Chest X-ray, PA view. Patient: 87 years old, sex F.
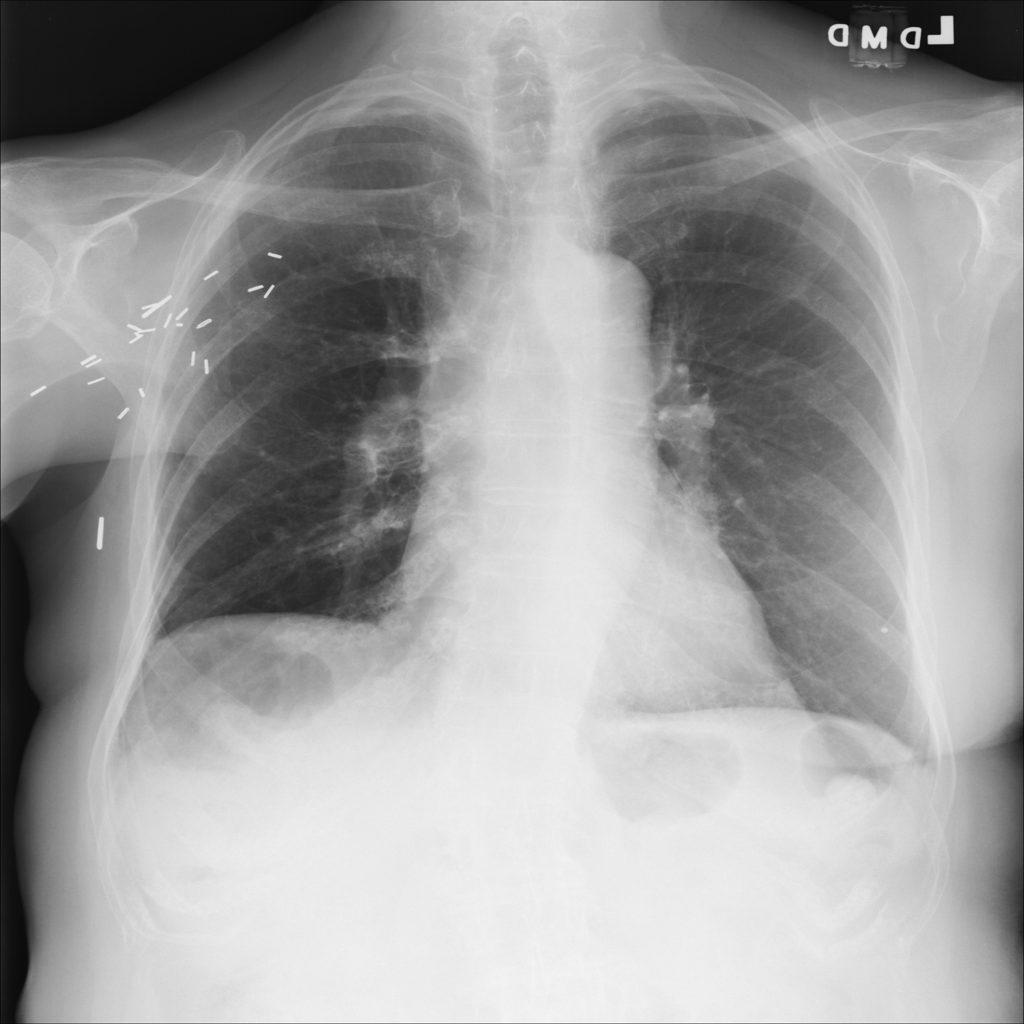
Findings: No Finding